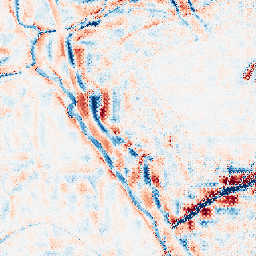
Category: wavelet
Decomposition family: wavelet_reverse_biorthogonal
Decomposition parameters: wavelet: rbio5.5
level: 4
Upsampling method: regularized
Upsampling parameters: scale: 2
lambda_reg: 0.1
Upsampling scale: 2